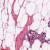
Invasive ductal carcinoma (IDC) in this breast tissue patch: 0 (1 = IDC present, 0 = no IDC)